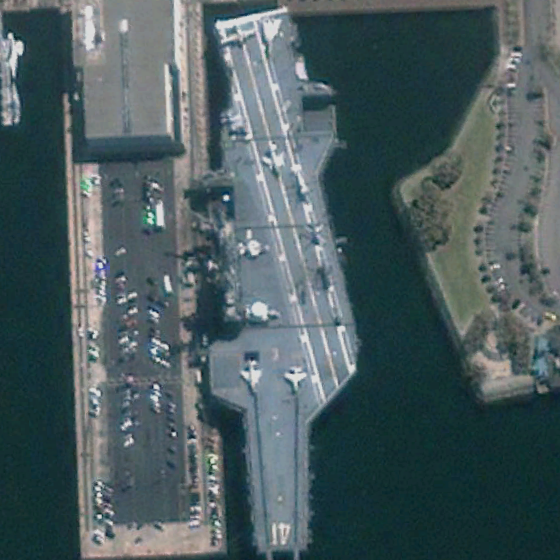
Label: aircraft_carrier